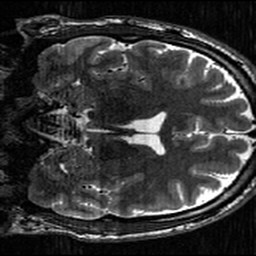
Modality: T2w
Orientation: coronal
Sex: male